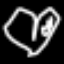
Label: octagon